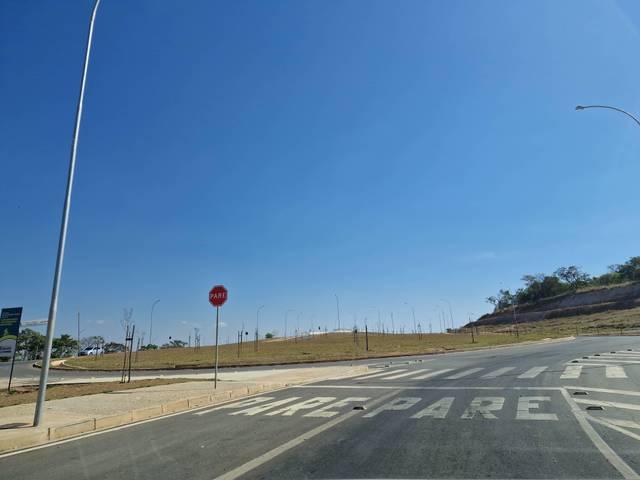
Region: Brazil
Coordinates: -19.888, -44.097